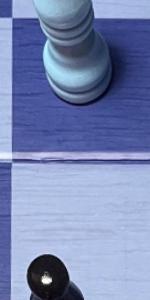
Label: Empty